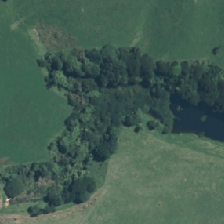
Land cover: indigenous_forest